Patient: sex M, age 45
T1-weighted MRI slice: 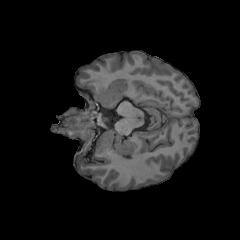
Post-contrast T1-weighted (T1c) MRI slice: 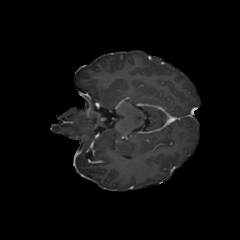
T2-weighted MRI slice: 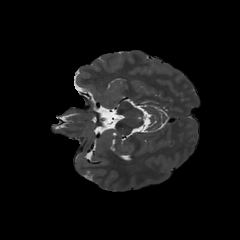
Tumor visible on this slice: no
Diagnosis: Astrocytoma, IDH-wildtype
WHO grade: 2